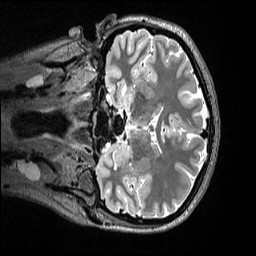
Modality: T2w
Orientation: coronal
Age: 28
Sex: female
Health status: healthy
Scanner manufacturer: siemens
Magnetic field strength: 3 T
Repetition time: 3.2 s
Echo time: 0.563 s